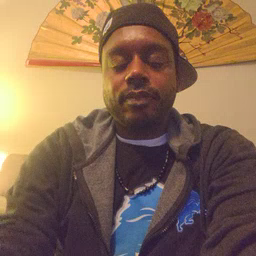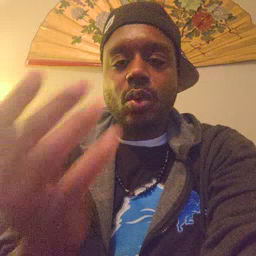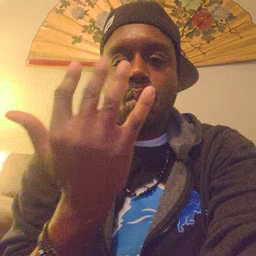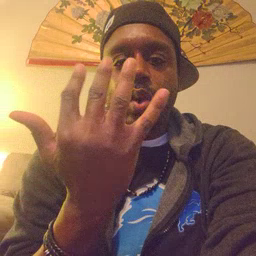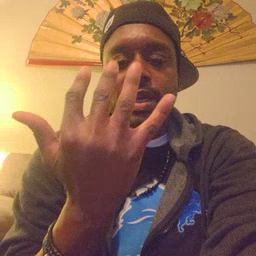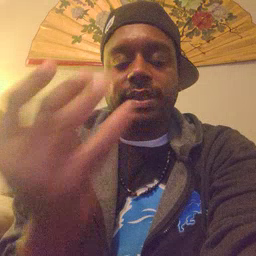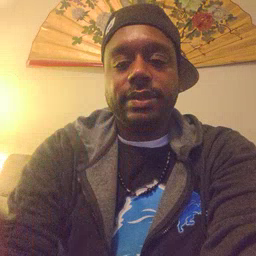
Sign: wait